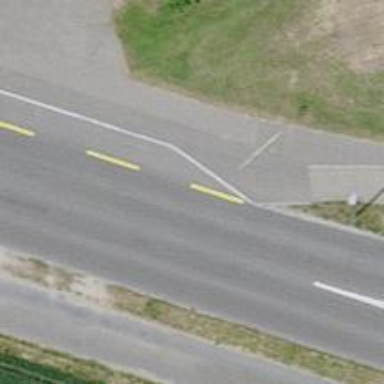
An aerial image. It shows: Primary highway.